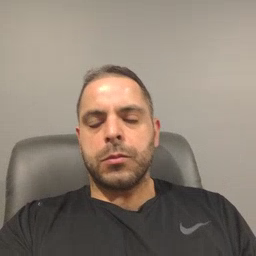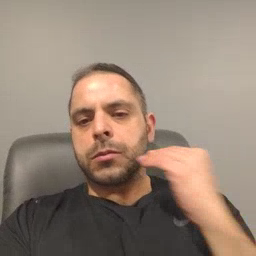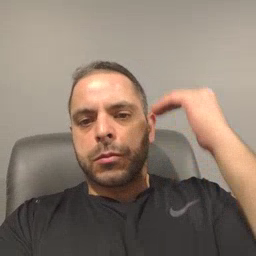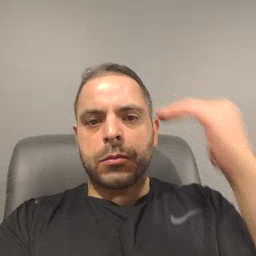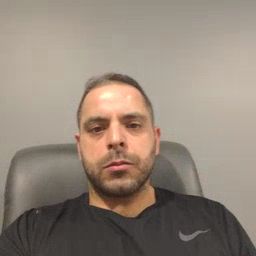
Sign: head